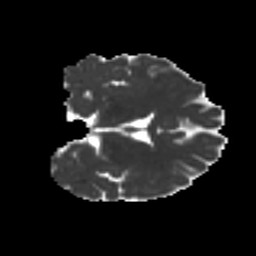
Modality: MD
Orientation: coronal
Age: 26
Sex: female
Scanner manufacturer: ge
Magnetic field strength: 3 T
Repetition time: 7.8 s
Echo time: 0.0606 s